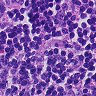
Metastatic tissue present: no